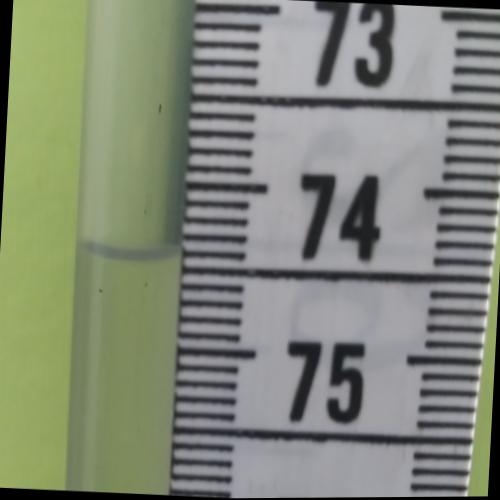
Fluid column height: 74.4 cm